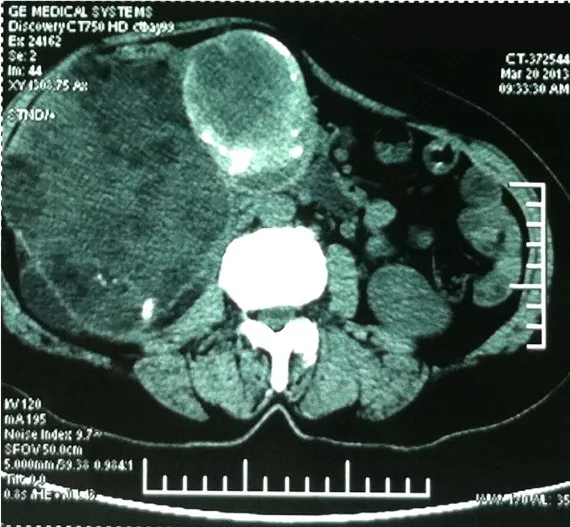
Computed topography (CT) of the abdomen. A, CT scan images showed a huge lobulated cystic-solid tumor occupying the perirenal space of right kidney.
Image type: radiology (ct)